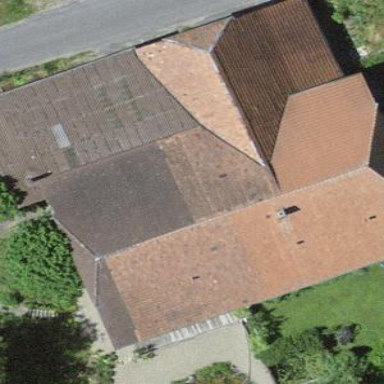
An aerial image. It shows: Farm building.